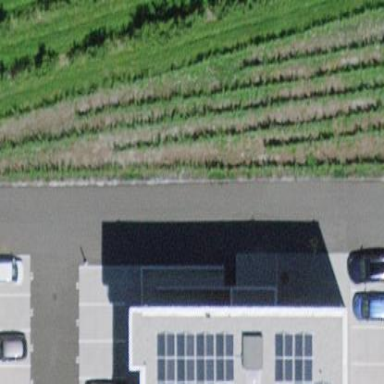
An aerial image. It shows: Vineyard growing grapes.